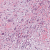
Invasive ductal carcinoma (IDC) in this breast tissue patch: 1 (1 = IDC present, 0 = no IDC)